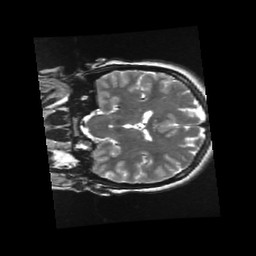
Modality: T2w
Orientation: coronal
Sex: female
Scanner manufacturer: ge
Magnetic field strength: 3 T
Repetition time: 5 s
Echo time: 0.1007 s